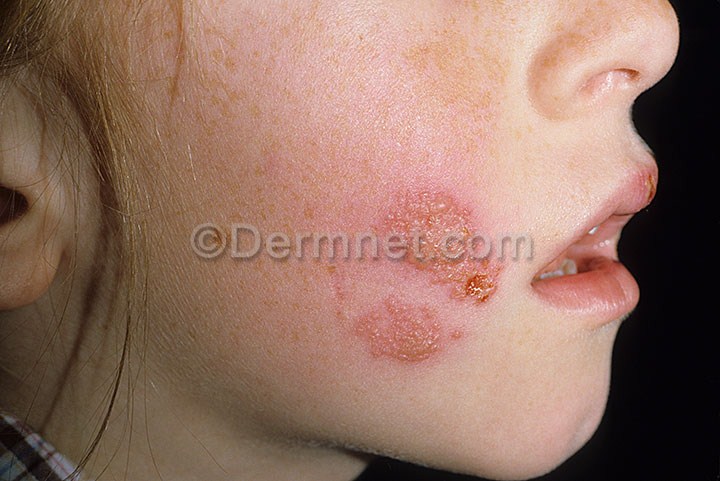
Disease: Warts Molluscum and other Viral Infections